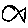
Label: fish